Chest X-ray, PA view. Patient: 26 years old, sex M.
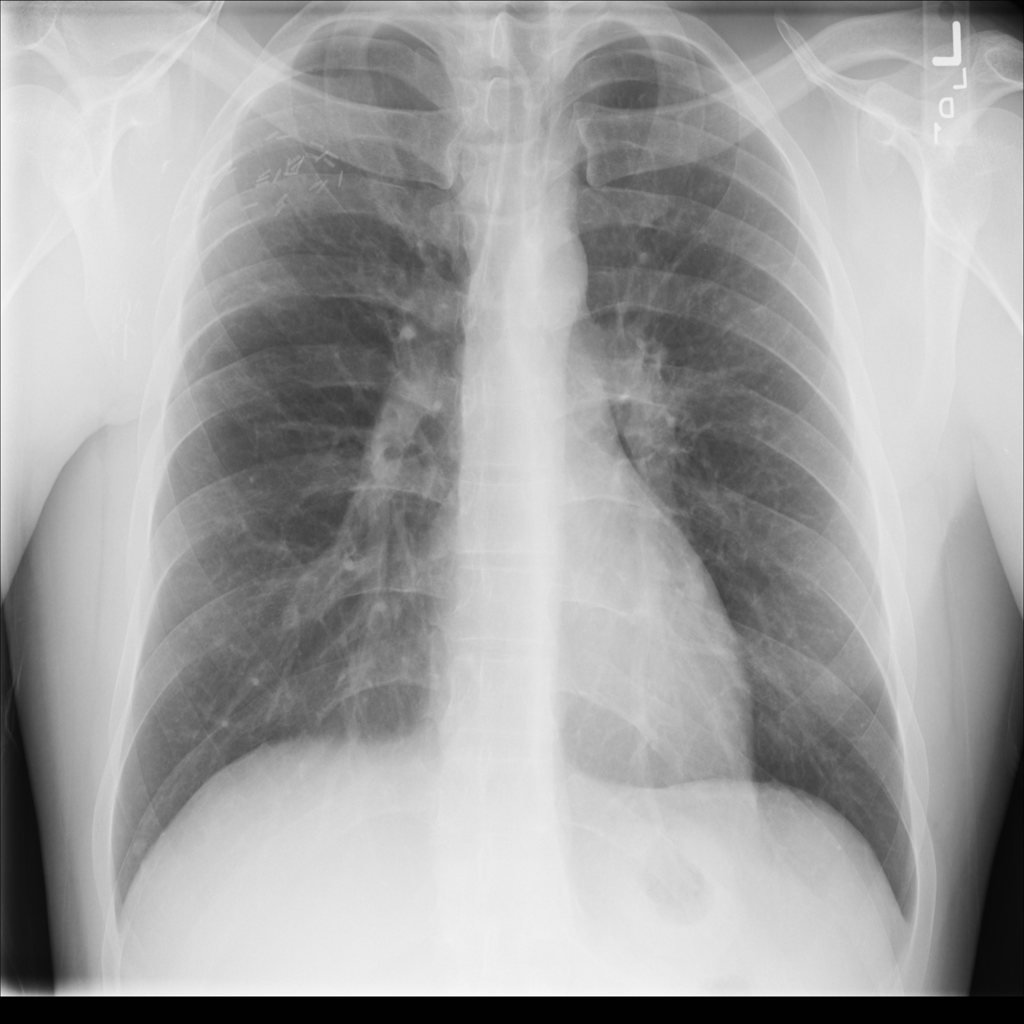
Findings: Nodule